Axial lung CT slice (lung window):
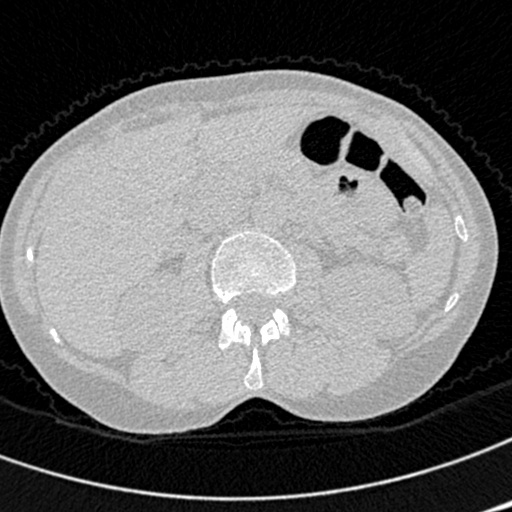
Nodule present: no